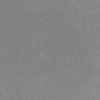
Label: dusty